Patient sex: F
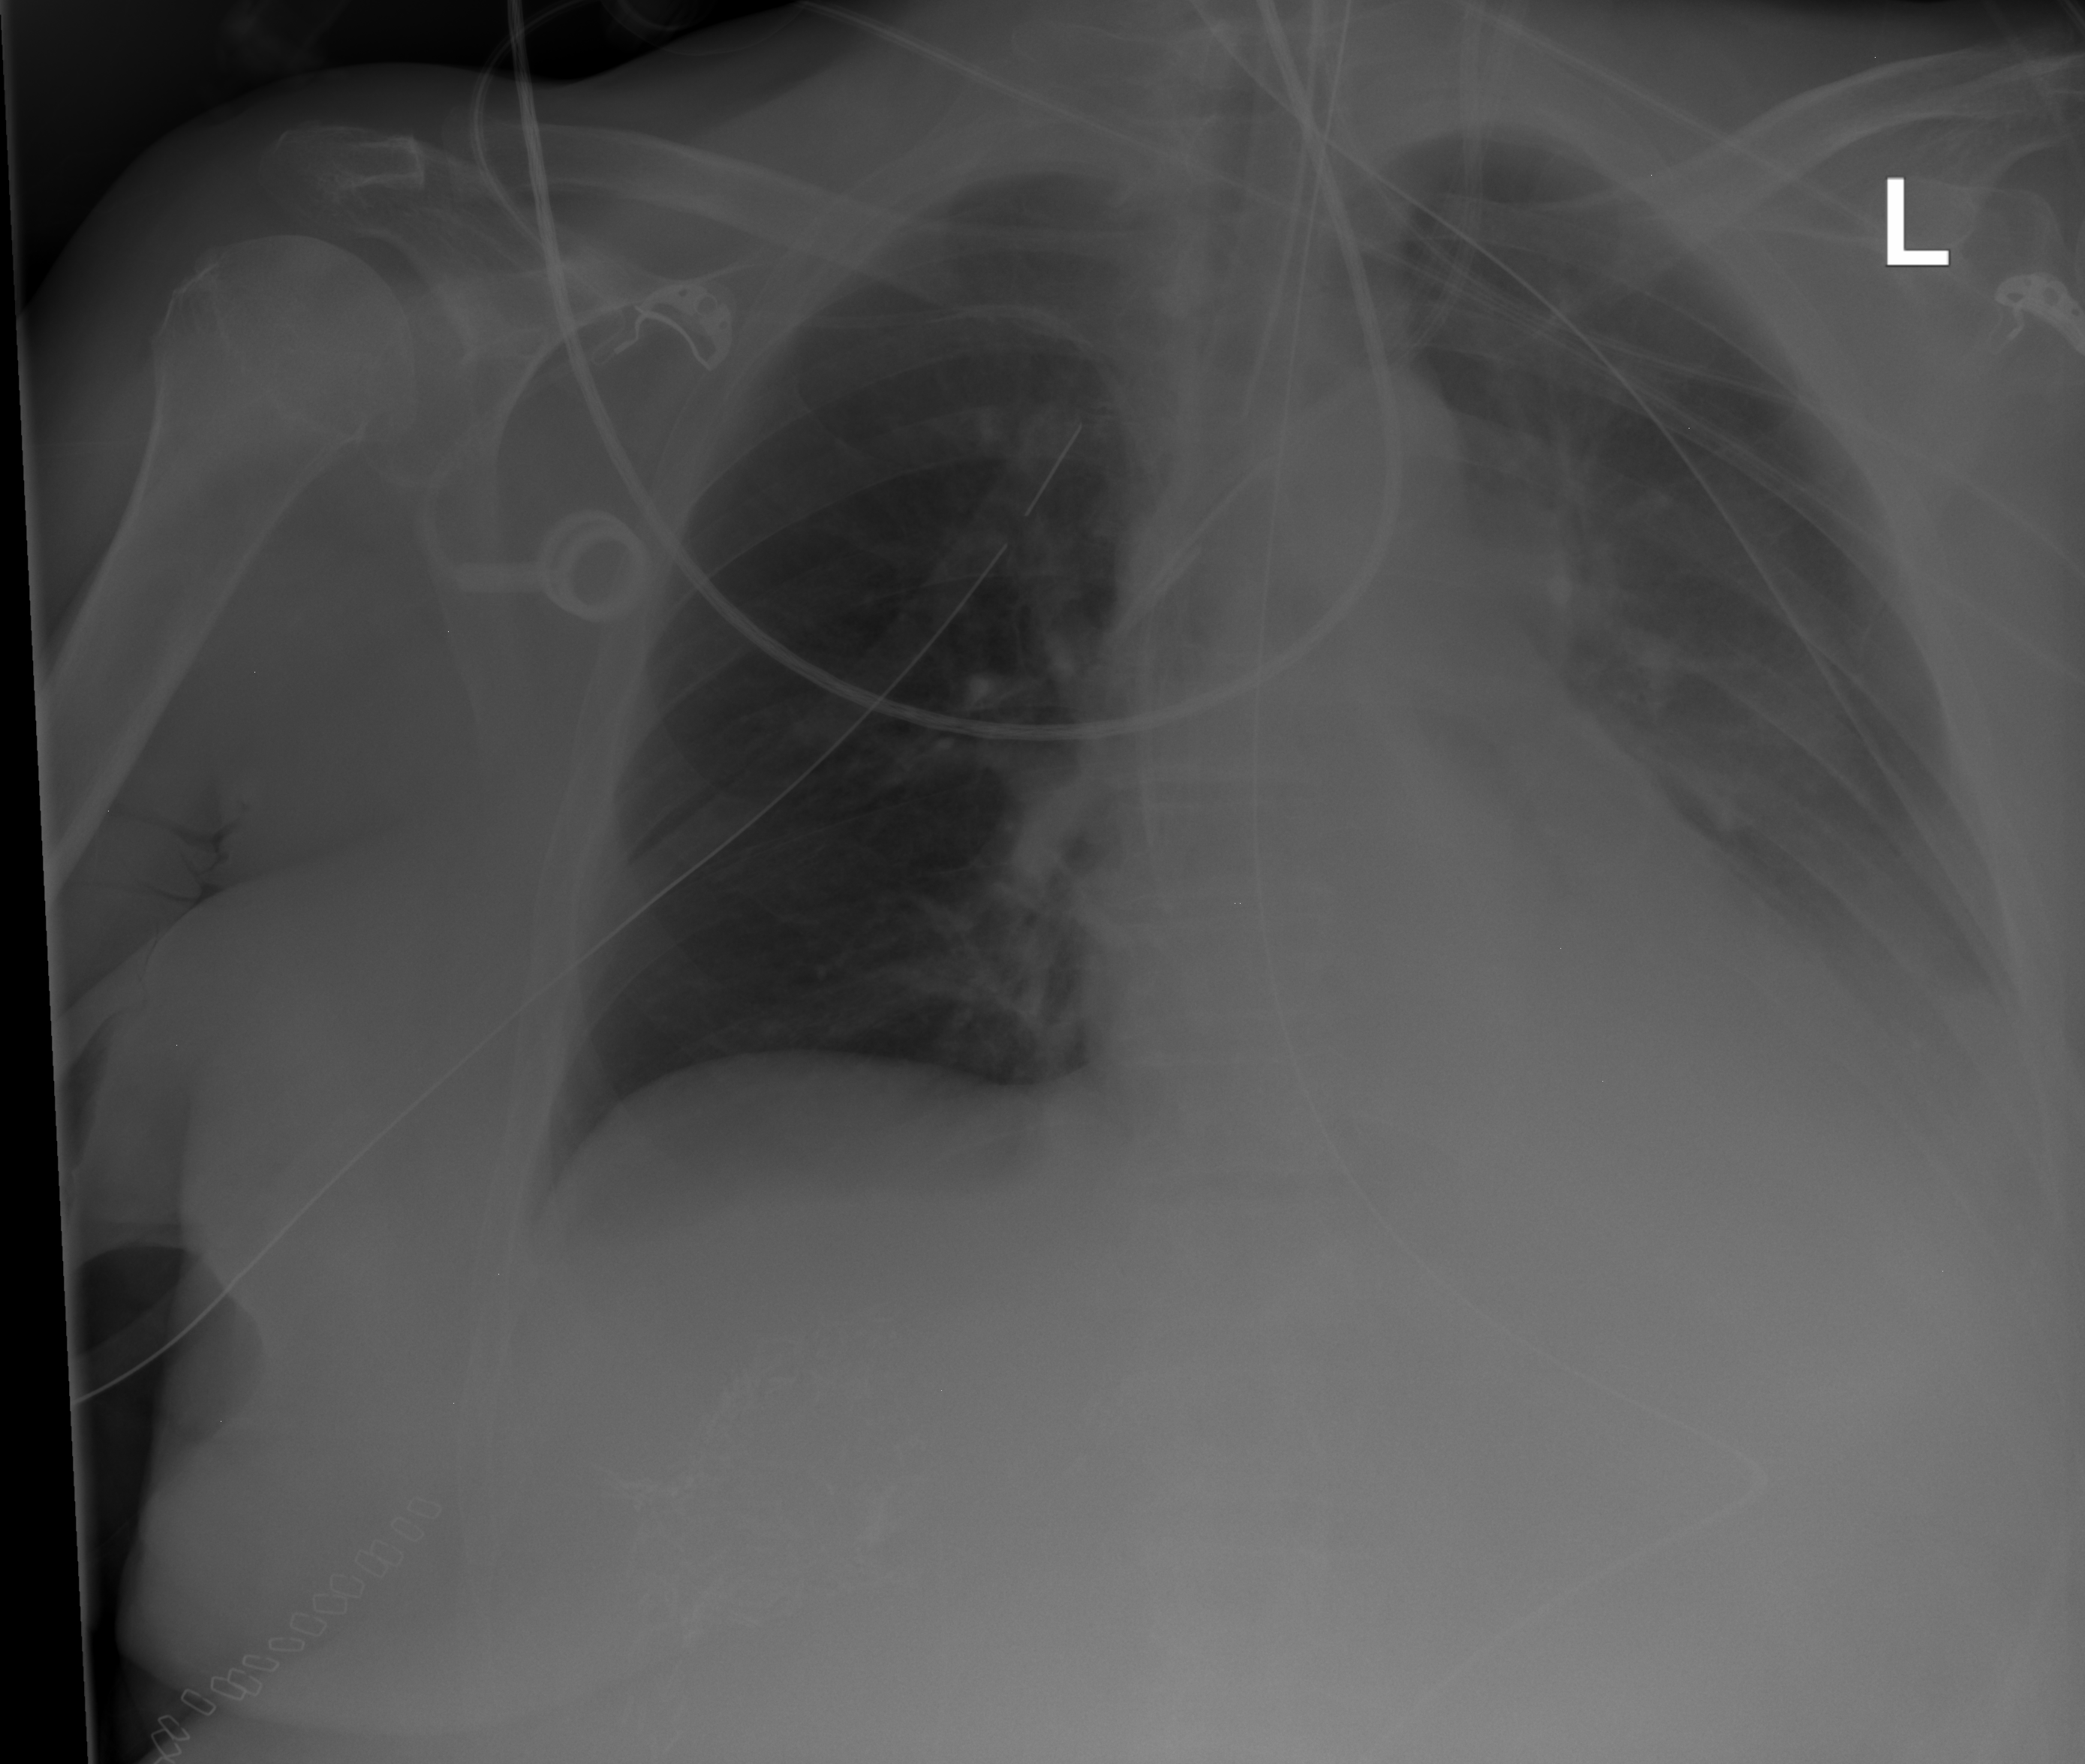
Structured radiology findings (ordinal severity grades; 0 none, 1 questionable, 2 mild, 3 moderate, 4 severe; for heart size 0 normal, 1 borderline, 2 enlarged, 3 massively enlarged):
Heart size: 0
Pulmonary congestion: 0
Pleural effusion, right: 0
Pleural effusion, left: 3
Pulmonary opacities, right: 0
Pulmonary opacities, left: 0
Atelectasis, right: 0
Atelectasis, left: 3